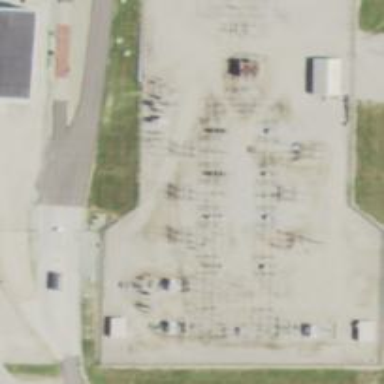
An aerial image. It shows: Switch used for power control.